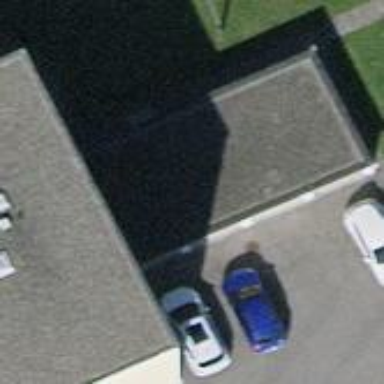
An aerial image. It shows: Group of garages.